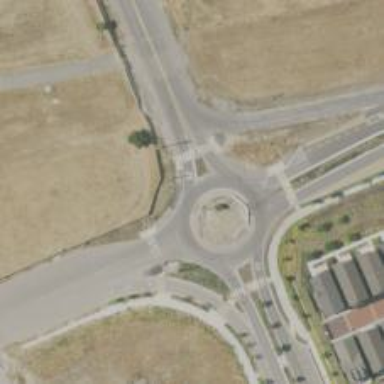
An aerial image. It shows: Tertiary road leading to roundabout.